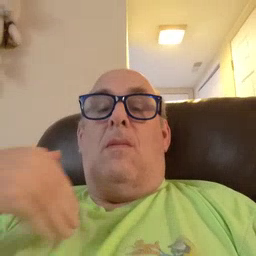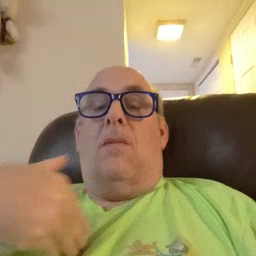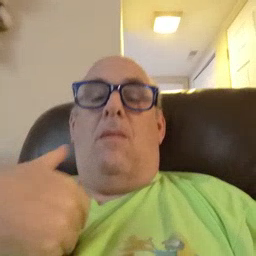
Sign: animal